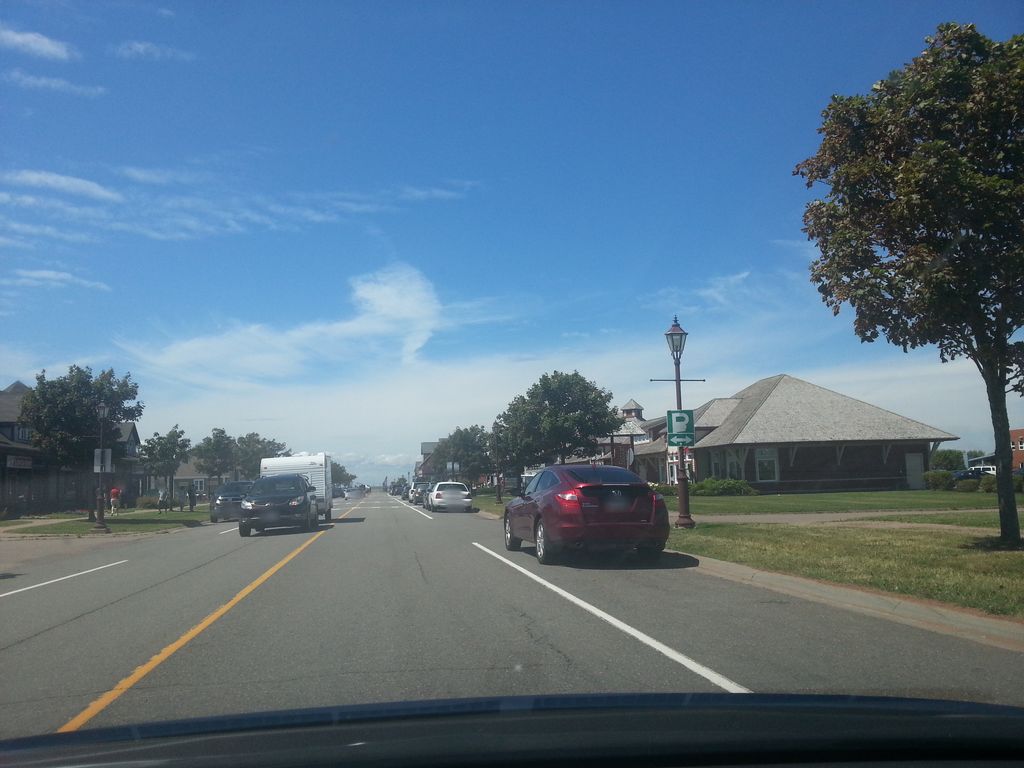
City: charlottetown